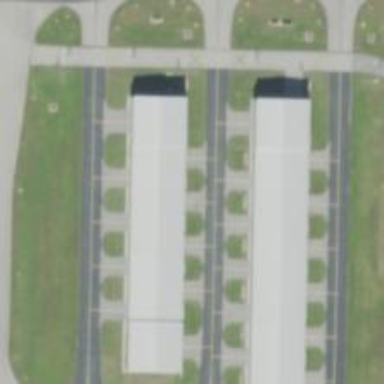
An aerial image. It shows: Image of taxiway at airport.